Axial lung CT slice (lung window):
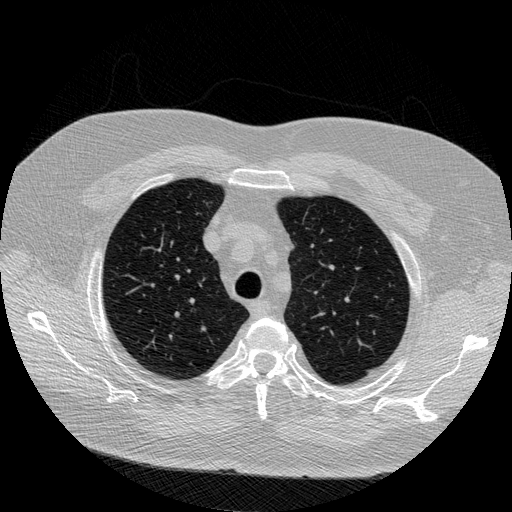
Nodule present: no